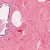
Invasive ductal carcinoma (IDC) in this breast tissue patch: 0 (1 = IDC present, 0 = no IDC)